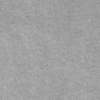
Label: not_dusty